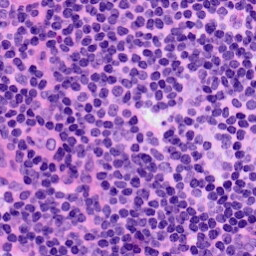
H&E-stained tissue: LymphNode